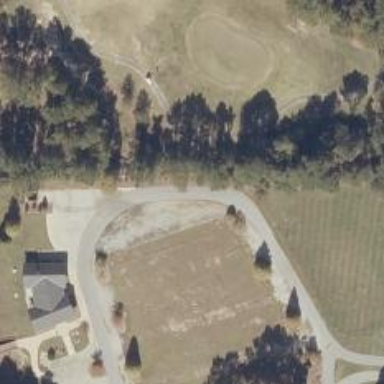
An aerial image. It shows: Path designated for golf carts.